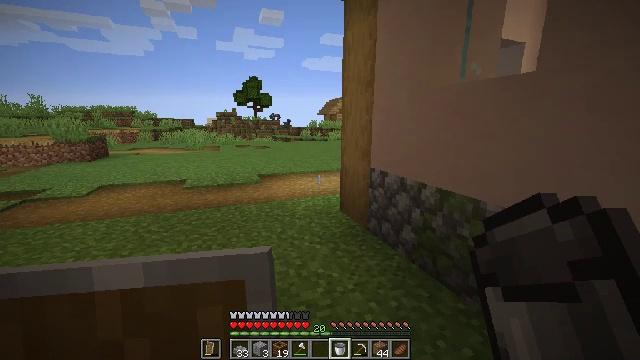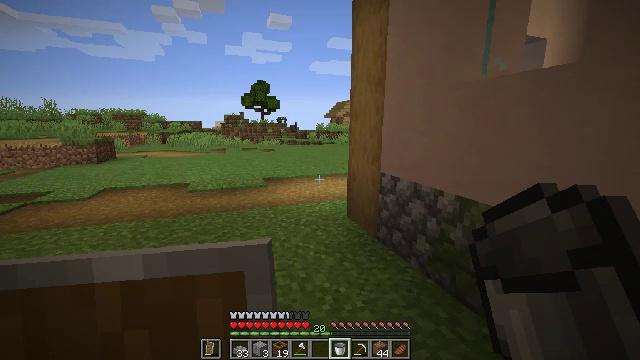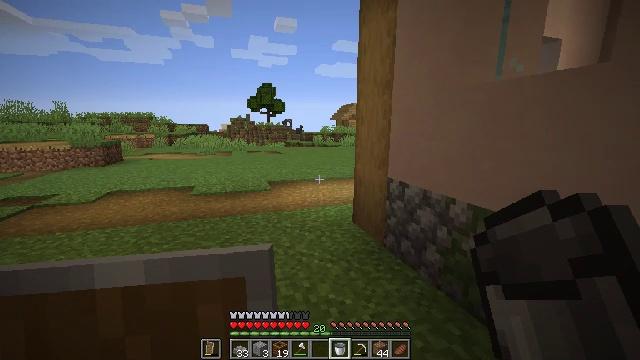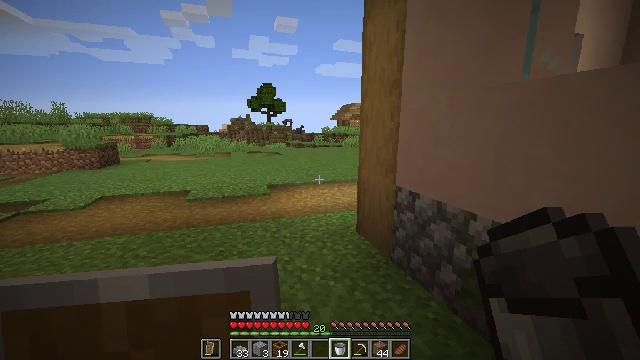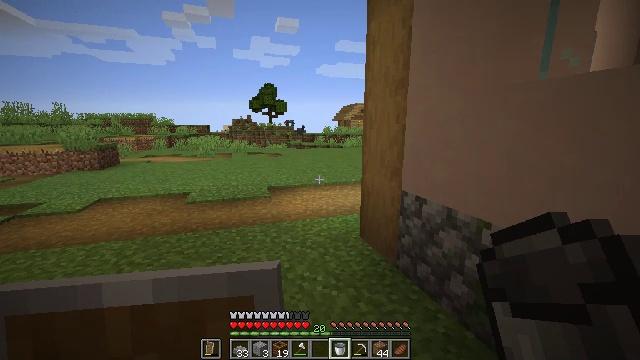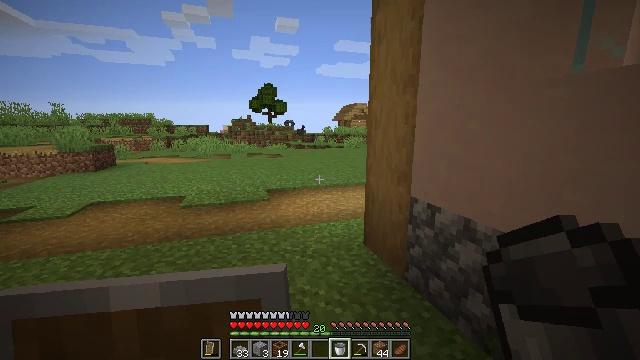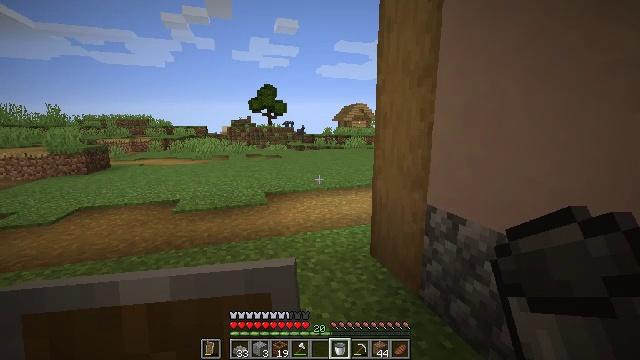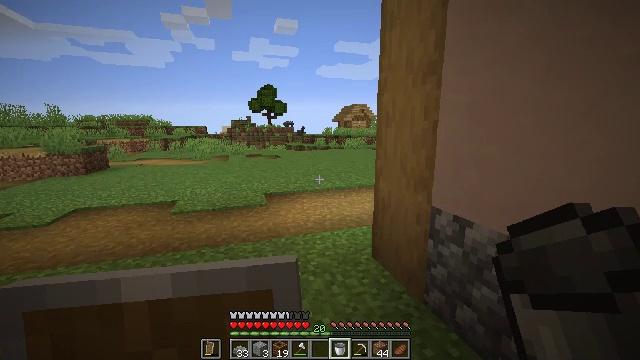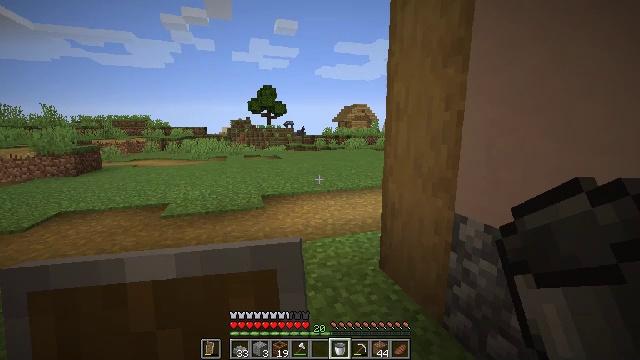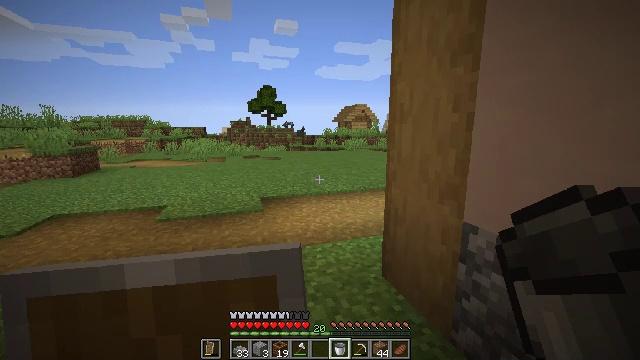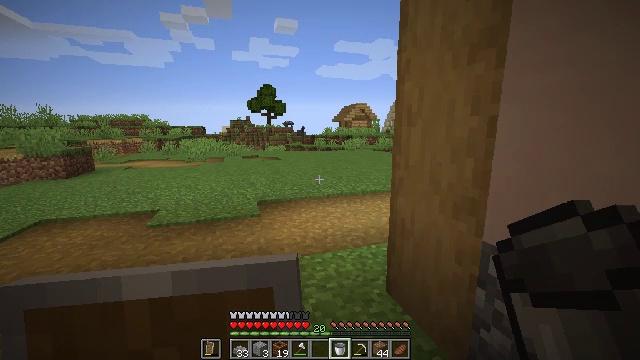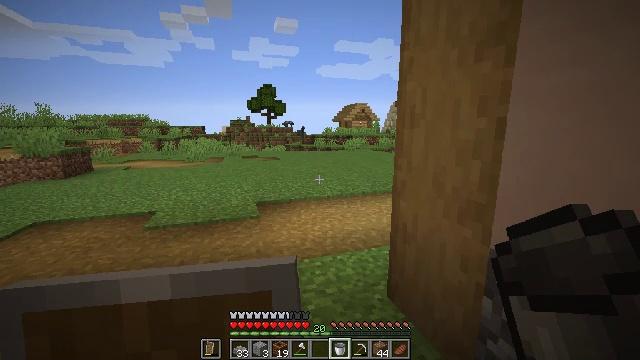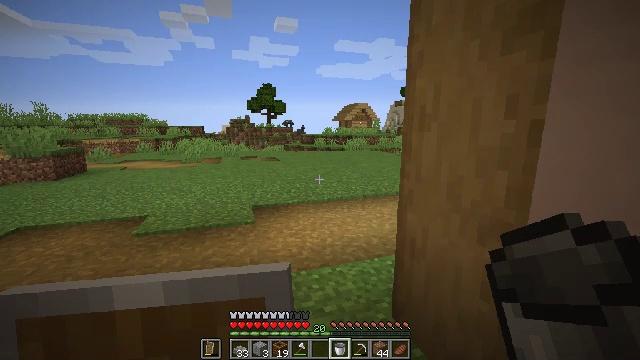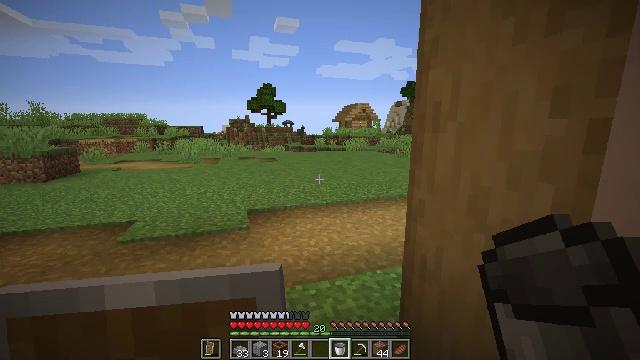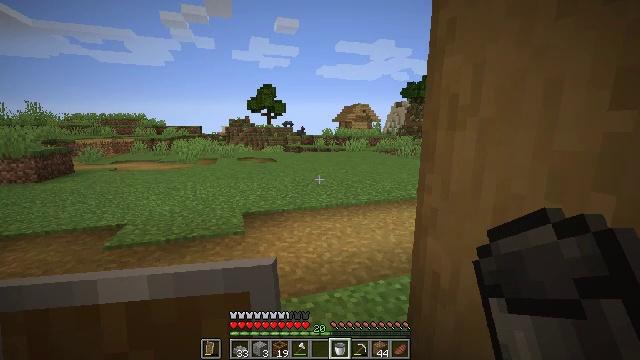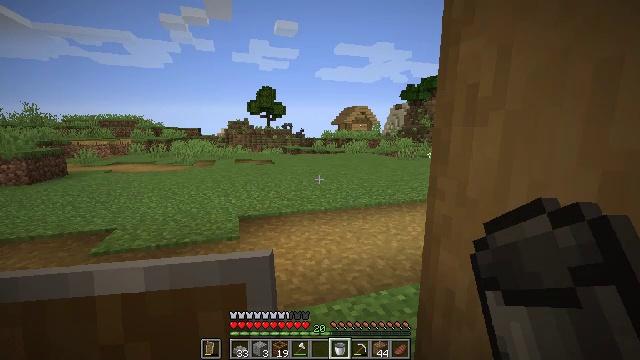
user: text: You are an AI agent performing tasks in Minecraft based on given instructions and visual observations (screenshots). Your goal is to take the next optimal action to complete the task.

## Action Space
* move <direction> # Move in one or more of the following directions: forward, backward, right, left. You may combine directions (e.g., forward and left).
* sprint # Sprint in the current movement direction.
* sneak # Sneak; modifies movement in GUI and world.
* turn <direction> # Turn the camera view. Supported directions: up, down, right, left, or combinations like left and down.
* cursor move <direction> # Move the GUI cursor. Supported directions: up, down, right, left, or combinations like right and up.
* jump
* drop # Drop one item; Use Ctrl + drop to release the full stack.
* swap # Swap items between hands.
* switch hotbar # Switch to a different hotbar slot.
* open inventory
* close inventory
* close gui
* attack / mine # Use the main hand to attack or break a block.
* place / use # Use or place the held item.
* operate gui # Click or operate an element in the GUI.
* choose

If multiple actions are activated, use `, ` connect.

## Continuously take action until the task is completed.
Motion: motion action
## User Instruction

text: Break the bell in the village.
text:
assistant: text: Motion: move forward, turn left
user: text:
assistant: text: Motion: move forward, turn left
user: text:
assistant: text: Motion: move forward
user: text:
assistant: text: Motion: move forward
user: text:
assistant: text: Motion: move forward
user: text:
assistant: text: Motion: move forward
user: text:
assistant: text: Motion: move forward
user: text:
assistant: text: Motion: move forward
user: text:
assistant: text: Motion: move forward
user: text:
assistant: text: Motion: move forward
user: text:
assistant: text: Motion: move forward
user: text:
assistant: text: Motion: move forward
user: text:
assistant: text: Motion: move forward
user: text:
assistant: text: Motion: move forward
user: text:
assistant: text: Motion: move forward
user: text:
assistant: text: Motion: move forward
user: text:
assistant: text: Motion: move forward
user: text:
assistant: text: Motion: move forward, turn right
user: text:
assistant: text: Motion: move forward, turn right
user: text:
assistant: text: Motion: move forward, turn right
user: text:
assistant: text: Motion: move forward, turn right
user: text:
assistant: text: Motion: move forward, turn right
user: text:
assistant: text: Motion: move forward, turn right
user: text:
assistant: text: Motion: move forward, turn right
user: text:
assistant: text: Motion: move forward, turn right
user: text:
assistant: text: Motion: move forward, turn right
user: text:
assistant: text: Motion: move forward, turn right
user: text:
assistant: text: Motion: move forward, turn right
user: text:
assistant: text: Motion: move forward, turn right
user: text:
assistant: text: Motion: move forward, turn right